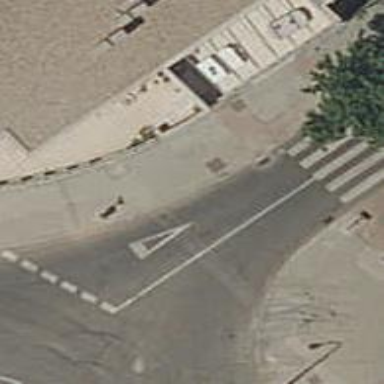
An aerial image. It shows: Sidewalk.